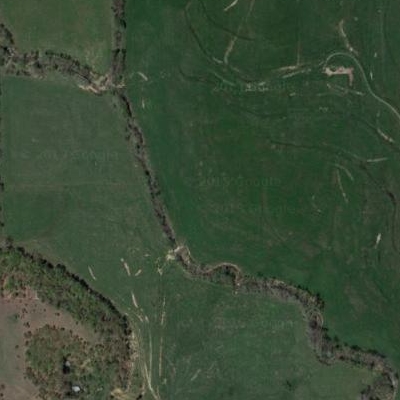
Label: Grass